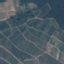
Land use / land cover class: PermanentCrop